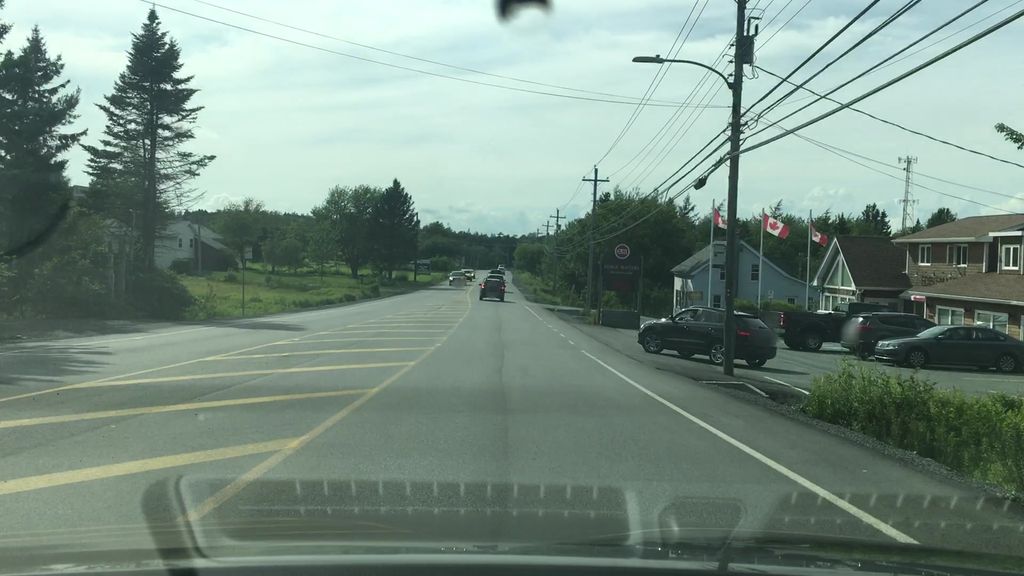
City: halifax